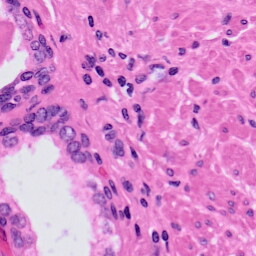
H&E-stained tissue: Prostate